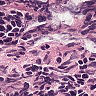
Metastatic tissue present: no